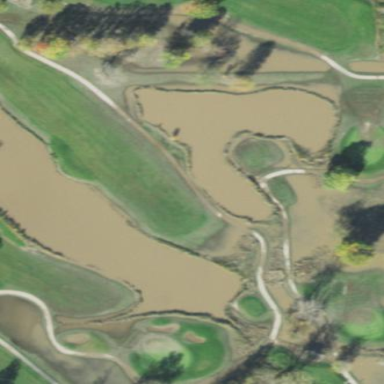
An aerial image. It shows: Water hazard on golf course. The hazard is natural water feature.